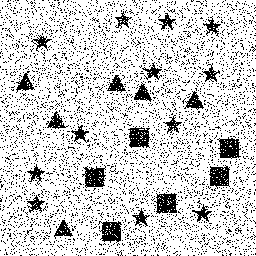
Squares: 6
Triangles: 6
Stars: 12
Total shapes: 24